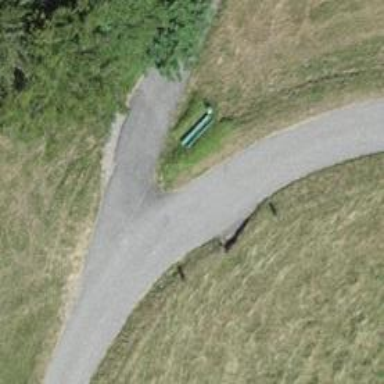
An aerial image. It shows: Bench for seating.